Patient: sex M, age 43
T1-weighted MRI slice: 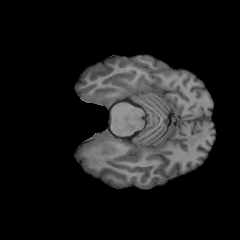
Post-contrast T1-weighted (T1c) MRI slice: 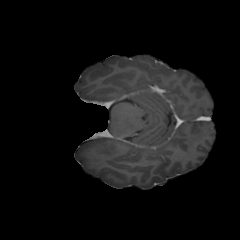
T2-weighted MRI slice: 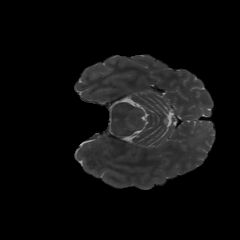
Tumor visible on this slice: no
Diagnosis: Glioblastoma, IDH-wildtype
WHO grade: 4